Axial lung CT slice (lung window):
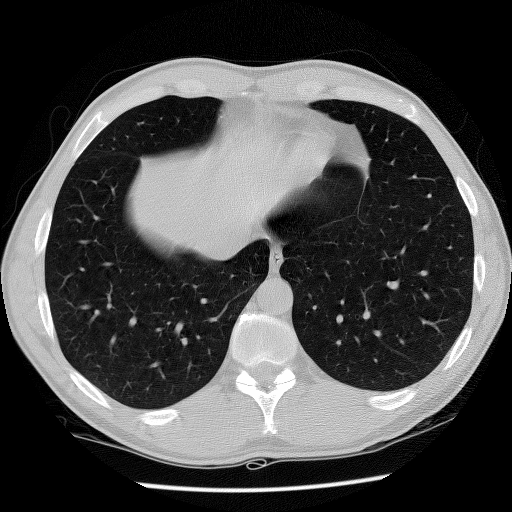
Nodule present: no